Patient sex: F
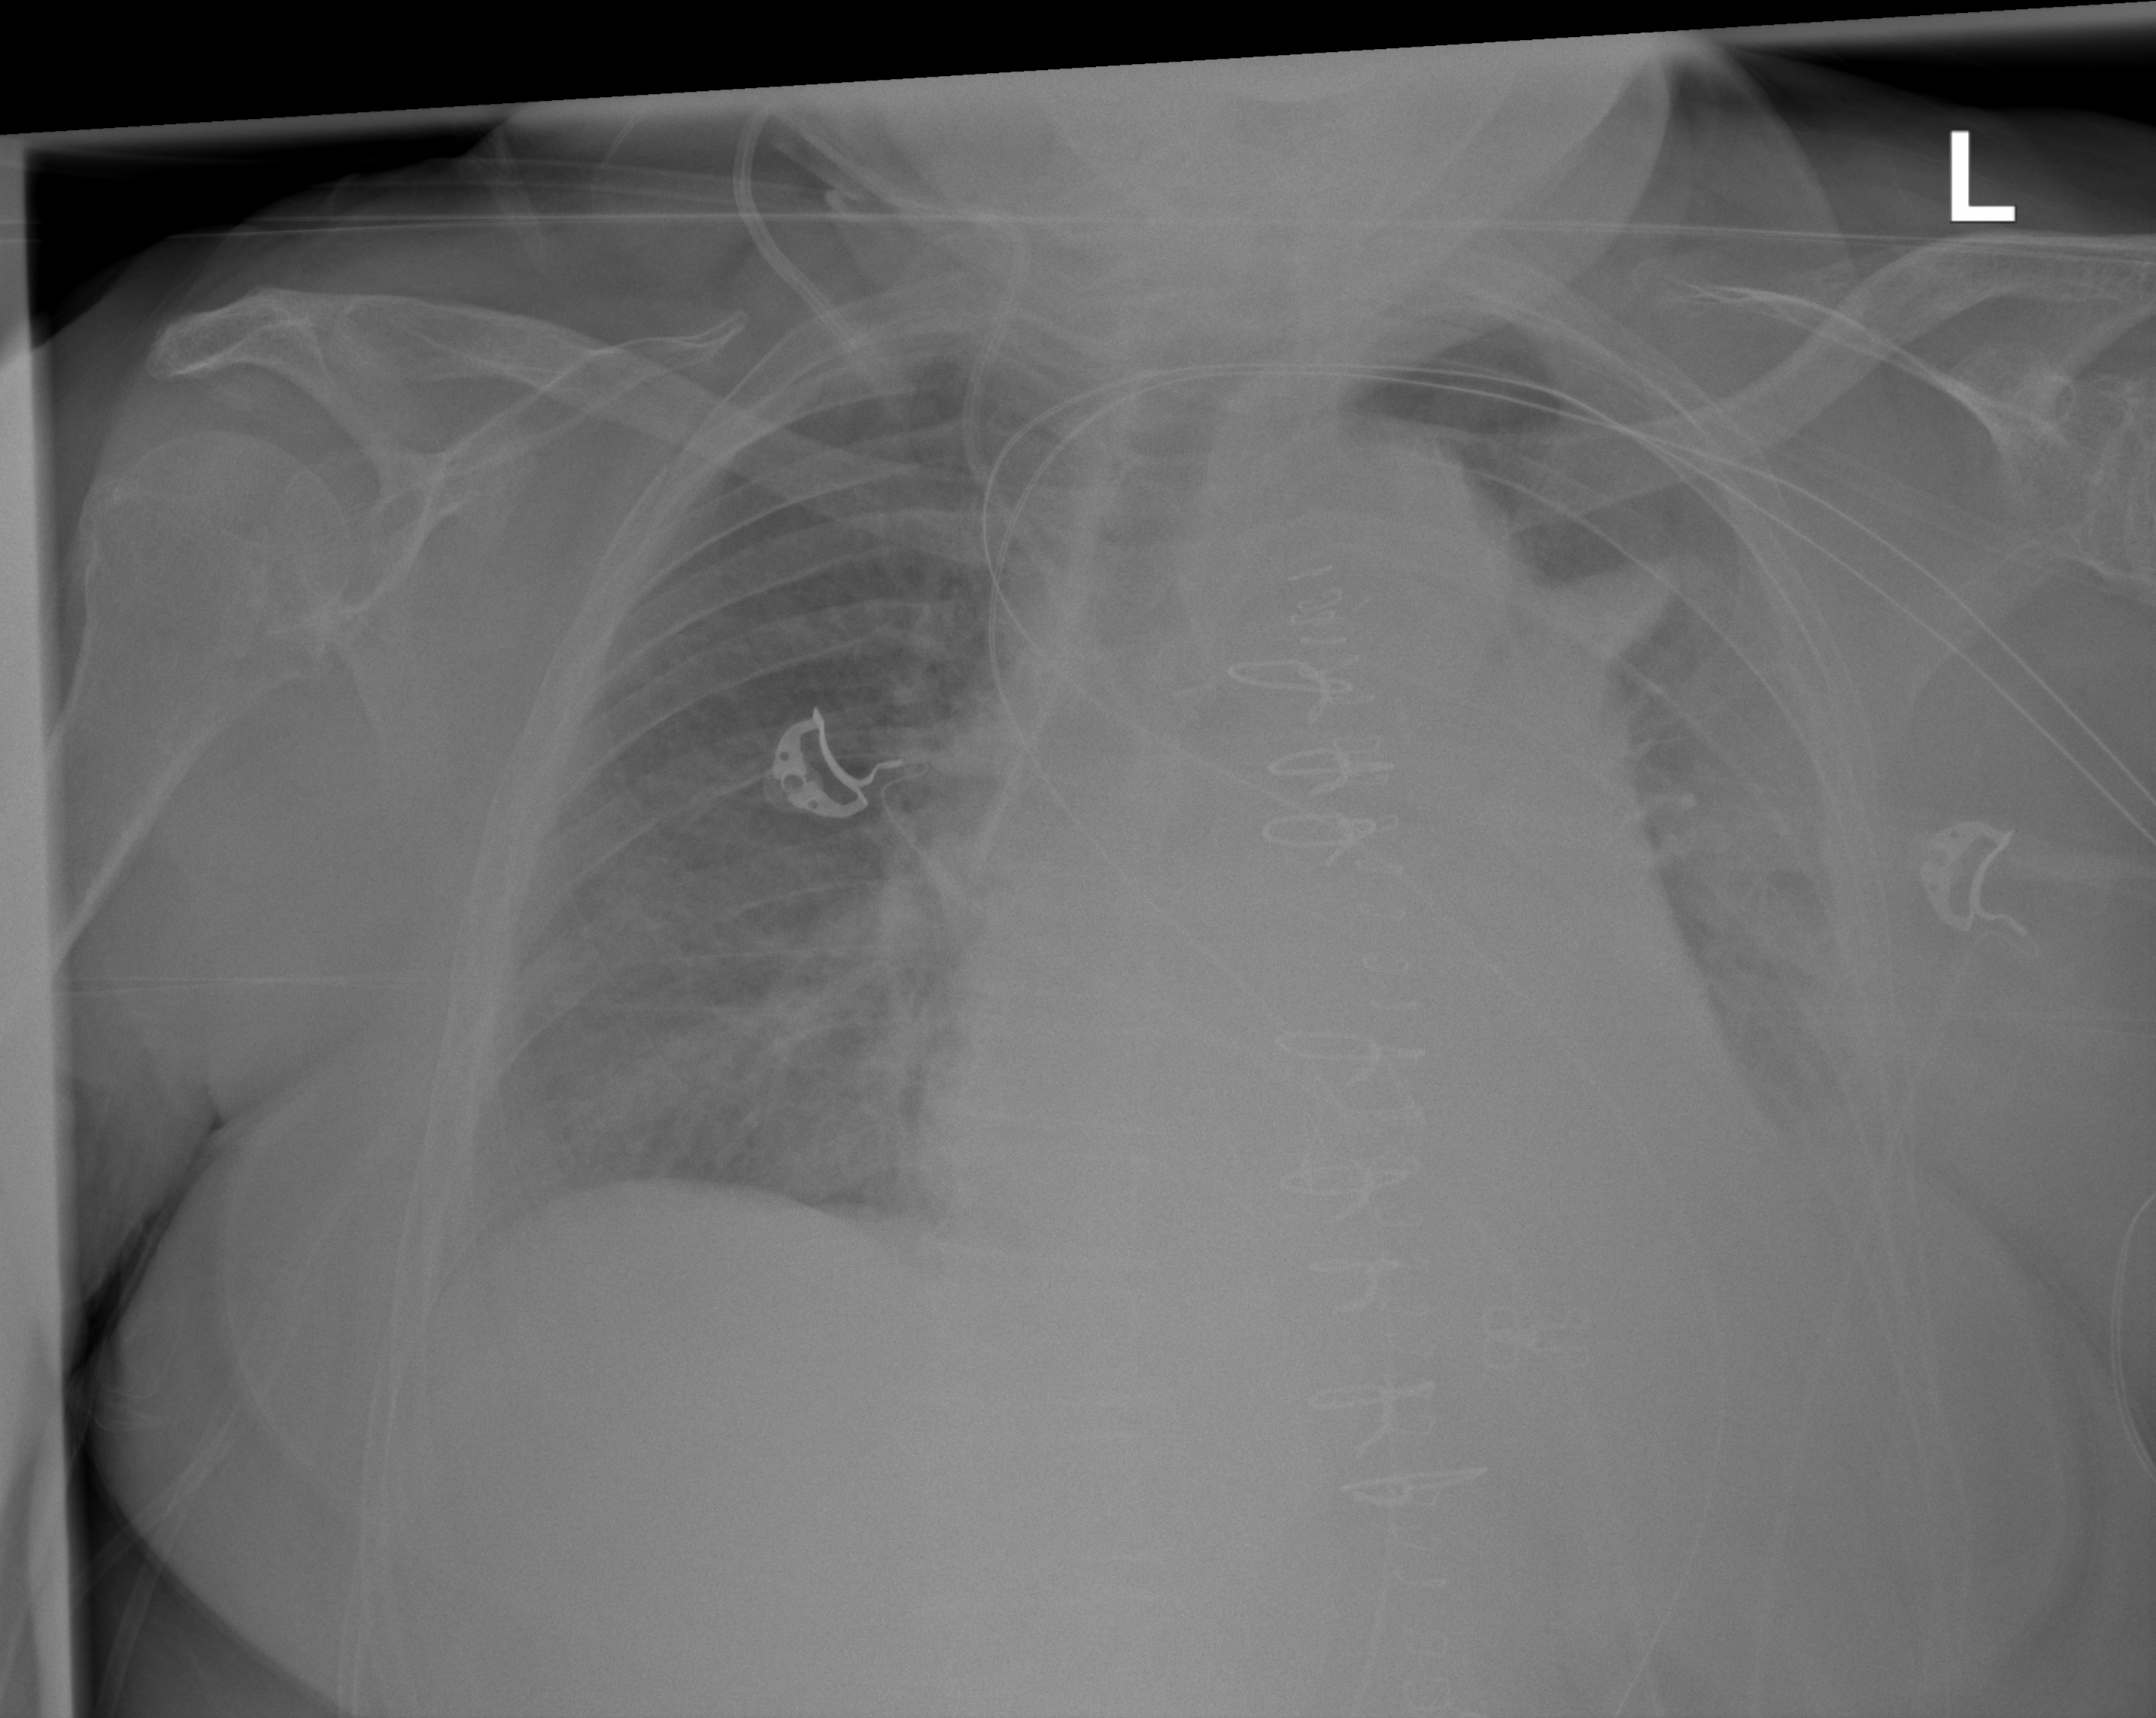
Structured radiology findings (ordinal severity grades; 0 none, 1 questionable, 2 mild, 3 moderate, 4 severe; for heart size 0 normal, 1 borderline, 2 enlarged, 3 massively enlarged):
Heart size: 2
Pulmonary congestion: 2
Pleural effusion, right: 0
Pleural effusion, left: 2
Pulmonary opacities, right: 0
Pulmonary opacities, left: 0
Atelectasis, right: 2
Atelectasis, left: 2